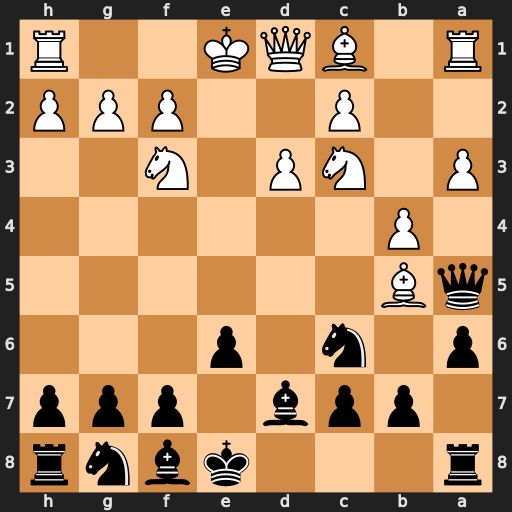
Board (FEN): r3kbnr/1ppb1ppp/p1n1p3/qB6/1P6/P1NP1N2/2P2PPP/R1BQK2R
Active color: b
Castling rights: KQkq
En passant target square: -
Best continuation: Bxb4 axb4 Qxa1